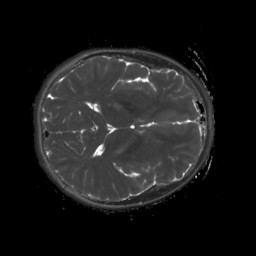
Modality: T2map
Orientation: axial
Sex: male
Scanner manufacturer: siemens
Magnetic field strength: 3 T
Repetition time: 4 s